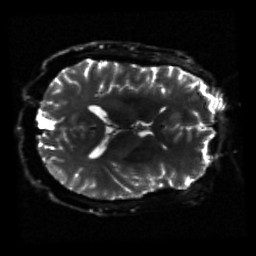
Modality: sbref
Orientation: axial
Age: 42
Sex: male
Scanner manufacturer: siemens
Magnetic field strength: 3 T
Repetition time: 3.23 s
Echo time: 0.0892 s